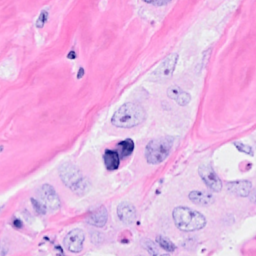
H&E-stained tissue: Breast